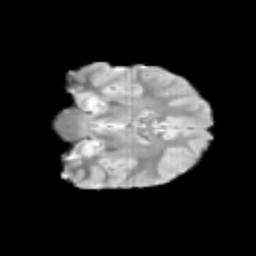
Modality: T2w
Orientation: coronal
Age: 11
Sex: female
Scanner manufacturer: siemens
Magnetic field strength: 3 T
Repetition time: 3.8 s
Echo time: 0.07 s